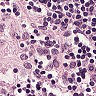
Metastatic tissue present: no